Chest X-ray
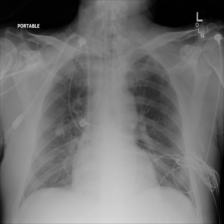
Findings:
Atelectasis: negative
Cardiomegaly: negative
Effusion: negative
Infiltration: positive
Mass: negative
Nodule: negative
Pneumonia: negative
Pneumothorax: negative
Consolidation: negative
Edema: negative
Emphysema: negative
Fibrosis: negative
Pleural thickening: negative
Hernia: negative